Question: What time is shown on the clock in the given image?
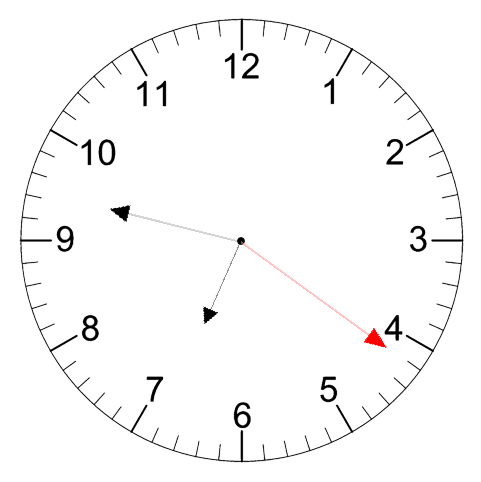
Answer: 06:47:21